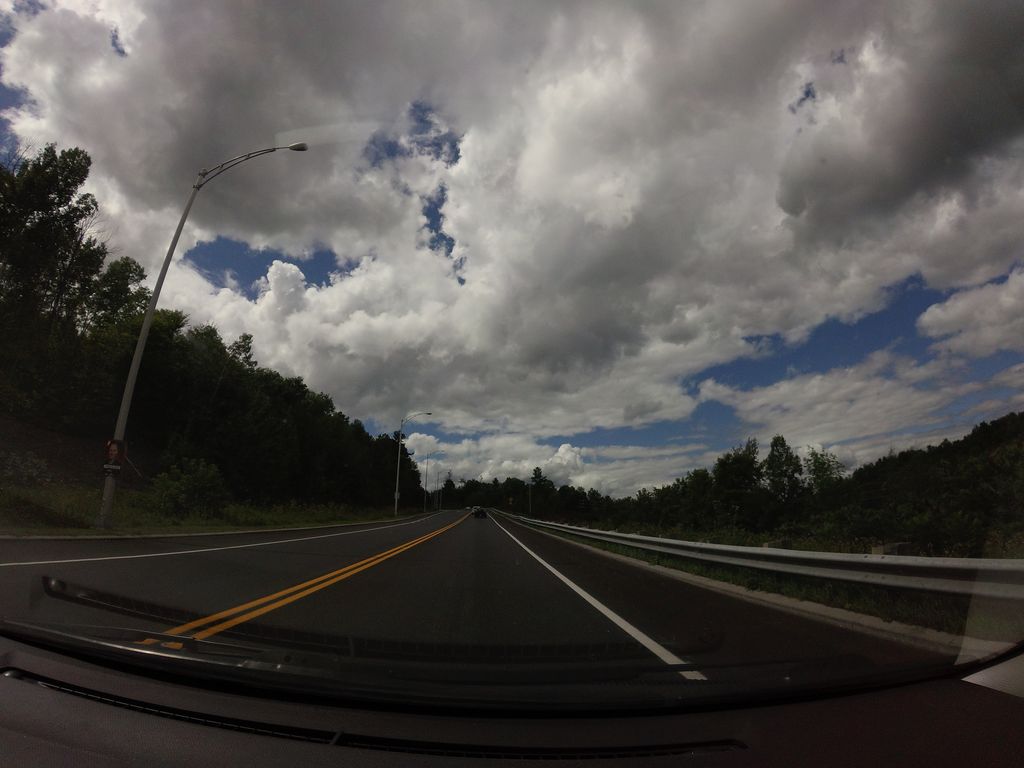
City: ottawa-gatineau